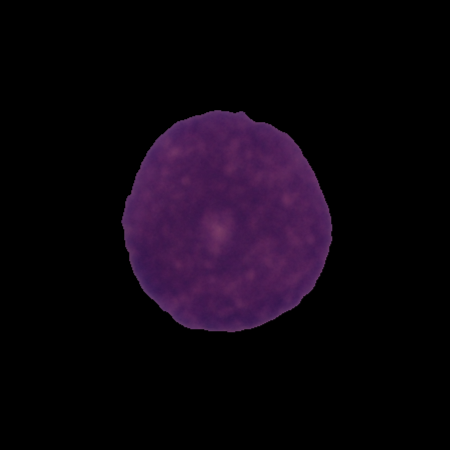
Label: cancer